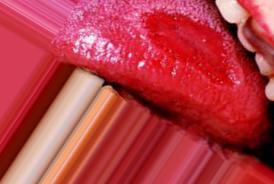
Condition: Mouth Ulcer